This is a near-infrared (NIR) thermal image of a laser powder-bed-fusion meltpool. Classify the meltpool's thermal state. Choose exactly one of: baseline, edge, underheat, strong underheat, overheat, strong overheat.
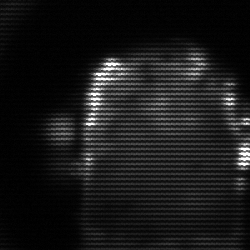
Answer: baseline